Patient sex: F
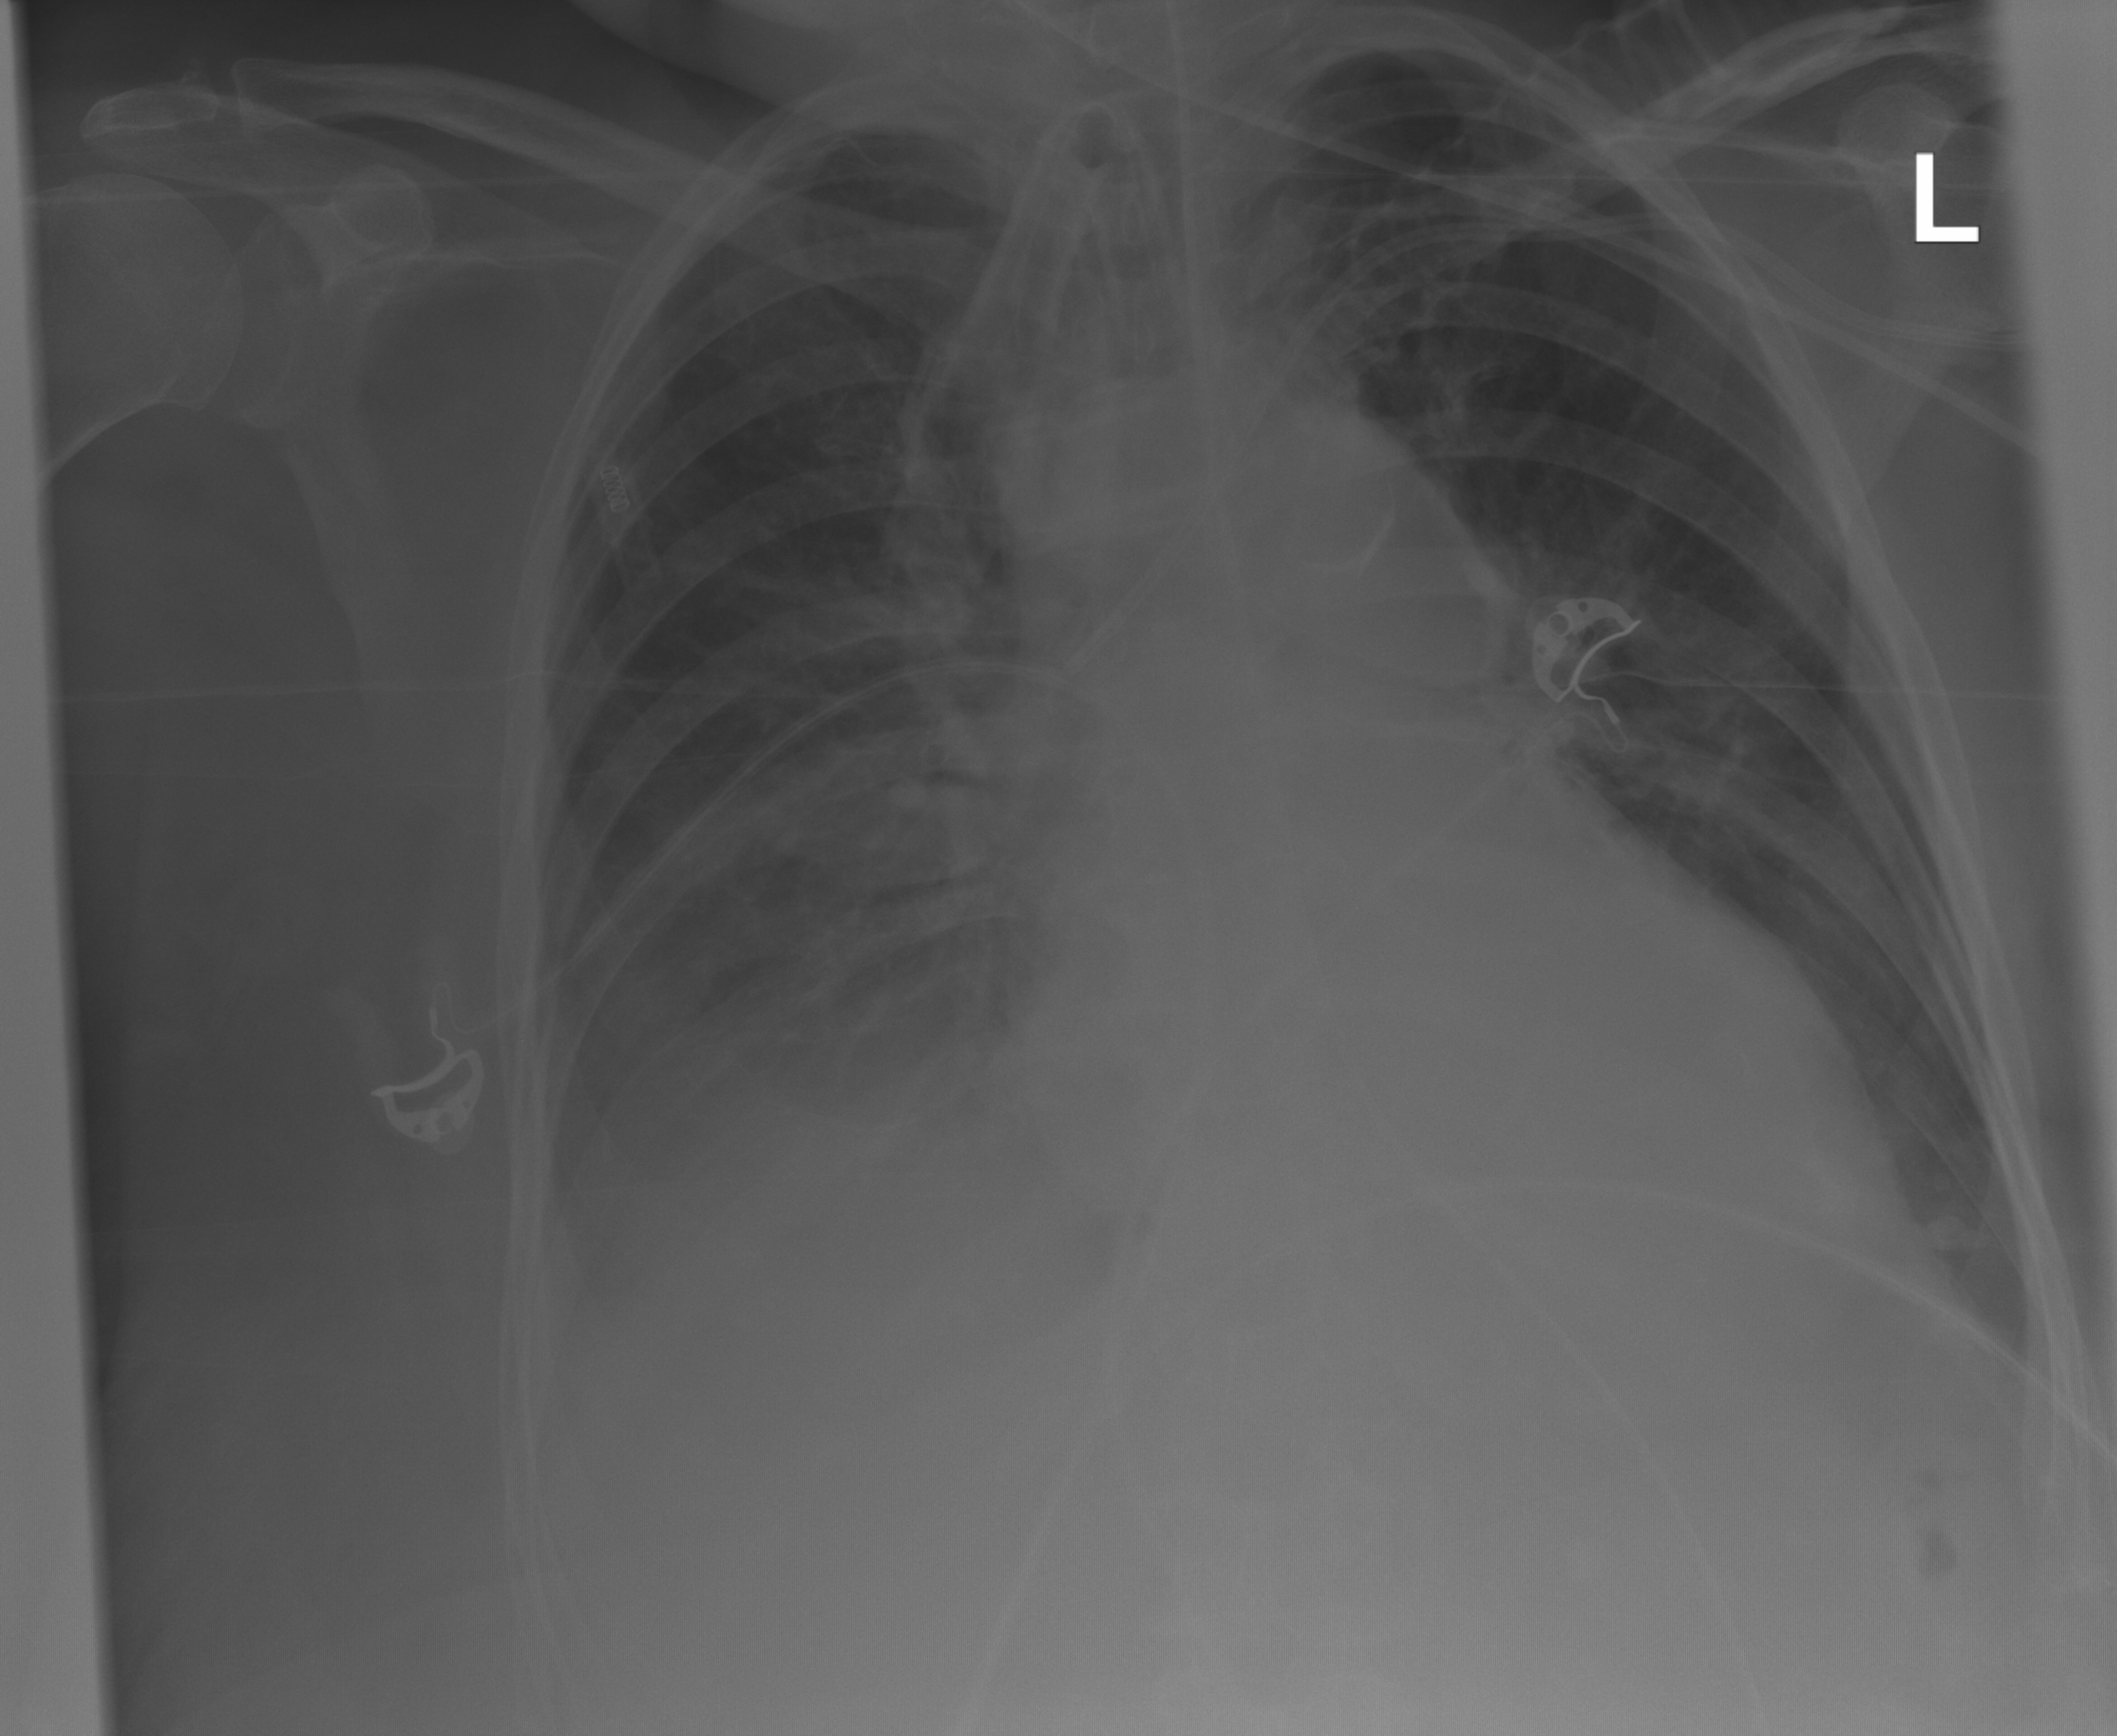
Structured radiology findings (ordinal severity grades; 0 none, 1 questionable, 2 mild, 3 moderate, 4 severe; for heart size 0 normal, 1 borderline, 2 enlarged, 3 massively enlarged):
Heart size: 0
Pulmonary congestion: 2
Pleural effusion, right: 2
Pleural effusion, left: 0
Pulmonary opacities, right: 0
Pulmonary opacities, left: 0
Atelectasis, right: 0
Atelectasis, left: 2